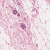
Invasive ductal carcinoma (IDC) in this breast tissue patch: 0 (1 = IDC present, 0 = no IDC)